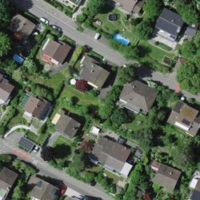
EUNIS habitat code: 55
Species observed at this site:
Lamium galeobdolon